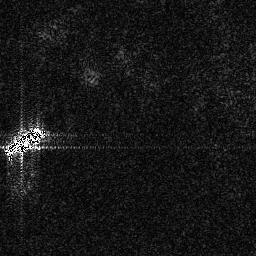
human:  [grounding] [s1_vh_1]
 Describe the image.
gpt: In the satellite image, there is  <ref>1 medium ship </ref> <box>[[1, 48, 17, 60, 0]]</box> located at left.